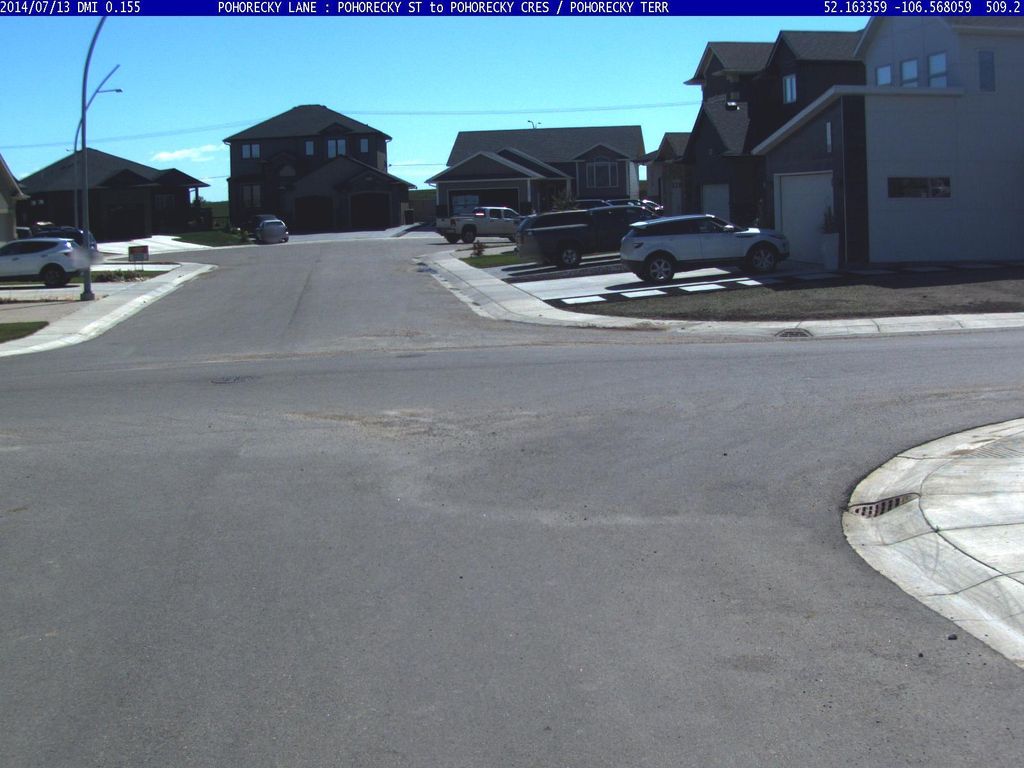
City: saskatoon